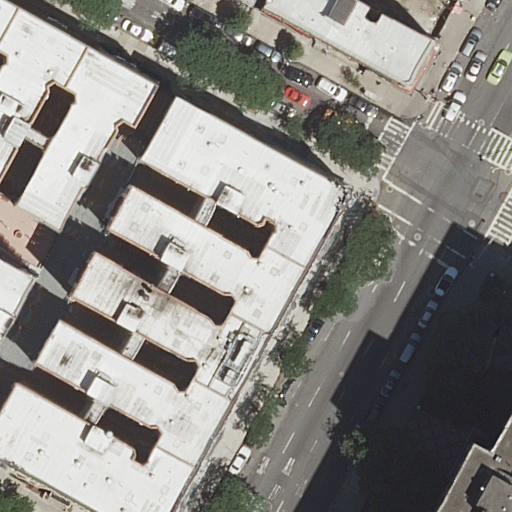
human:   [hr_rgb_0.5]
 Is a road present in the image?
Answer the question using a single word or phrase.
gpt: yes

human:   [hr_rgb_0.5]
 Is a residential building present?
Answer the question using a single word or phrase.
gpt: yes

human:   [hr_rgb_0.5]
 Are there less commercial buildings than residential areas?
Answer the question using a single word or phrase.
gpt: yes

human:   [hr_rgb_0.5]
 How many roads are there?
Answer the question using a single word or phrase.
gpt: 10

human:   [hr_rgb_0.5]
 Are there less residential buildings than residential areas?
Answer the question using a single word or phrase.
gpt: no

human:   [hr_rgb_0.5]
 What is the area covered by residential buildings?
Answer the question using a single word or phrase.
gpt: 3583m2

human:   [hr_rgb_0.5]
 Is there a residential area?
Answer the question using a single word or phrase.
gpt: yes

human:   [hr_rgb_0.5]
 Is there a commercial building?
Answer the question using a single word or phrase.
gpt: no

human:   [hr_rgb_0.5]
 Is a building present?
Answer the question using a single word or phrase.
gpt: yes

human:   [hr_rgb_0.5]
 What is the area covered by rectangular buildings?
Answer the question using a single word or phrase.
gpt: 54m2

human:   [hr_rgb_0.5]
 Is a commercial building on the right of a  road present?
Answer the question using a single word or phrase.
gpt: no

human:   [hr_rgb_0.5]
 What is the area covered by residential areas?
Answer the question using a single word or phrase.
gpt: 238m2

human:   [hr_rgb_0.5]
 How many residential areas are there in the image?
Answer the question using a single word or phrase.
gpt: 1

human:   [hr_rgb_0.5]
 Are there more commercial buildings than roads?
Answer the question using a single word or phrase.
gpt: no

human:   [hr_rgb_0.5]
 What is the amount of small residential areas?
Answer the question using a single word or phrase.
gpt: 0

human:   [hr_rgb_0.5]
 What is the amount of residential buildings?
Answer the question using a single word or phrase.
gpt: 6

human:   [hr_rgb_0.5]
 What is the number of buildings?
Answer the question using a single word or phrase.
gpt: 6

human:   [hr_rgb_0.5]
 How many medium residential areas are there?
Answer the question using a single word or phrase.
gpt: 1

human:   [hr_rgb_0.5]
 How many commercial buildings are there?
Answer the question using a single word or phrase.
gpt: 0

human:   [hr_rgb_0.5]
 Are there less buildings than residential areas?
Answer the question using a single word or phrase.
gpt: no

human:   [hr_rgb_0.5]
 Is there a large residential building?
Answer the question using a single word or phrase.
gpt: yes

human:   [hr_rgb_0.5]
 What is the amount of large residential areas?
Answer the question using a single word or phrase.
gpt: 0

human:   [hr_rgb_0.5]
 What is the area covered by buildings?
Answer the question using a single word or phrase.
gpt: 3583m2

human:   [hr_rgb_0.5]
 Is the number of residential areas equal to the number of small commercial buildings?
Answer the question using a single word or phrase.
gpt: no

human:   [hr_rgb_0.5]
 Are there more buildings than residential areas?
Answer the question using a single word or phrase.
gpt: yes

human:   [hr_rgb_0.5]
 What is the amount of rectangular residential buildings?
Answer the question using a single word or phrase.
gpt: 1

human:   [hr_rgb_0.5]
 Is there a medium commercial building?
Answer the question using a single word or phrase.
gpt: no

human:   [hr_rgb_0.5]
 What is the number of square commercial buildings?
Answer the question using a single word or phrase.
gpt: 0

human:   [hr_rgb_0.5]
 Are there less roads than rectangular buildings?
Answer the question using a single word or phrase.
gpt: no

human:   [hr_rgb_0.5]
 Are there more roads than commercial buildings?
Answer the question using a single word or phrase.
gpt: yes

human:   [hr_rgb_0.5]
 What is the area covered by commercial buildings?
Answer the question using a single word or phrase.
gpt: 0m2

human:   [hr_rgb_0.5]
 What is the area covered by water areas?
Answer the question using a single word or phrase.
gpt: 0m2

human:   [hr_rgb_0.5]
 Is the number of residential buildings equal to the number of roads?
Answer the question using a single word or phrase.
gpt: no

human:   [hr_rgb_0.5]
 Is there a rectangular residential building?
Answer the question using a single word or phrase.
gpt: yes

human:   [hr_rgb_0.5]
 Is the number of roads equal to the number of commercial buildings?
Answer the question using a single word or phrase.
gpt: no

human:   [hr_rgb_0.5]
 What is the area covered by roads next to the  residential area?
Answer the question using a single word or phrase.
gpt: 0m2

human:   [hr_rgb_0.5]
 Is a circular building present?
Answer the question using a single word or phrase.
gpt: no

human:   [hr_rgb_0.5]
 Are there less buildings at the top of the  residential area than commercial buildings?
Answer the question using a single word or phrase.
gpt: no

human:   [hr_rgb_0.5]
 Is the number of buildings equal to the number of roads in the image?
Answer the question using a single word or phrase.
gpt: no

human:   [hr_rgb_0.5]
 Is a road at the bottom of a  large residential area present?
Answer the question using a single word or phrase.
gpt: no

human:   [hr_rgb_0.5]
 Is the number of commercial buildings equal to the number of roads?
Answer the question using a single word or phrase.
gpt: no

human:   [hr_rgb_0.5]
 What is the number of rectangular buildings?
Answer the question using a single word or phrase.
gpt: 1

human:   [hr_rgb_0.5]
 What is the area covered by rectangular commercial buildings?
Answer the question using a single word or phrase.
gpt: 0m2

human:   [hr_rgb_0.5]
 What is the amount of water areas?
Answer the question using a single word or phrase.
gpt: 0

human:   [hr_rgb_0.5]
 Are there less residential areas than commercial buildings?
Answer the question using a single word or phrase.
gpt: no

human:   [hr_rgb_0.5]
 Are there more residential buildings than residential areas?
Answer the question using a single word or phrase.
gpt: yes

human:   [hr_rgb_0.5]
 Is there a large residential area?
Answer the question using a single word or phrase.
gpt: no

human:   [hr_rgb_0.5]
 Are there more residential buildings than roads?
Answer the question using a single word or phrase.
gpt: no

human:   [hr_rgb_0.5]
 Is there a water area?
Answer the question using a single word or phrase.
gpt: no

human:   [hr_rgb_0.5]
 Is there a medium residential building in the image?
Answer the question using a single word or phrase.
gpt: yes

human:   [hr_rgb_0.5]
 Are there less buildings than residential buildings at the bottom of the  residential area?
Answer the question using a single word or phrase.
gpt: no

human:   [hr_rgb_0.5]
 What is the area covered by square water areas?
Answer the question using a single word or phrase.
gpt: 0m2

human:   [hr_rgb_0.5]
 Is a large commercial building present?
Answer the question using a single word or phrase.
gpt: no

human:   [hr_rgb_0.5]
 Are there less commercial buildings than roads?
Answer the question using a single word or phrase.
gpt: yes

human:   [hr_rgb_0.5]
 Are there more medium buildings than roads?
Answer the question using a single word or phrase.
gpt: no

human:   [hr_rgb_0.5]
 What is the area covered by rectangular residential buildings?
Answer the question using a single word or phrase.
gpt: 54m2

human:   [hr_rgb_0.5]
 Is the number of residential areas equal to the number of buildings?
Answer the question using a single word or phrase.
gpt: no

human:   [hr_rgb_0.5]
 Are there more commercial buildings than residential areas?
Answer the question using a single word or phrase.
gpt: no

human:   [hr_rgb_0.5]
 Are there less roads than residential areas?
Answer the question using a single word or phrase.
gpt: no

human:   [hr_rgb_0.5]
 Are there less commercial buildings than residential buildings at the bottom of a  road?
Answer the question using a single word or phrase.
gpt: yes

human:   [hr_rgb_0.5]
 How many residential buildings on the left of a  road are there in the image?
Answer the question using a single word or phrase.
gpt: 5

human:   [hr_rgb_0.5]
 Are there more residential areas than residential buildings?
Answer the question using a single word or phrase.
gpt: no

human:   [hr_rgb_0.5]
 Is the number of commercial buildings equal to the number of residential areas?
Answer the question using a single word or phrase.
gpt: no

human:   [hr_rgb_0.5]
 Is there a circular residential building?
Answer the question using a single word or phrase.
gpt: no